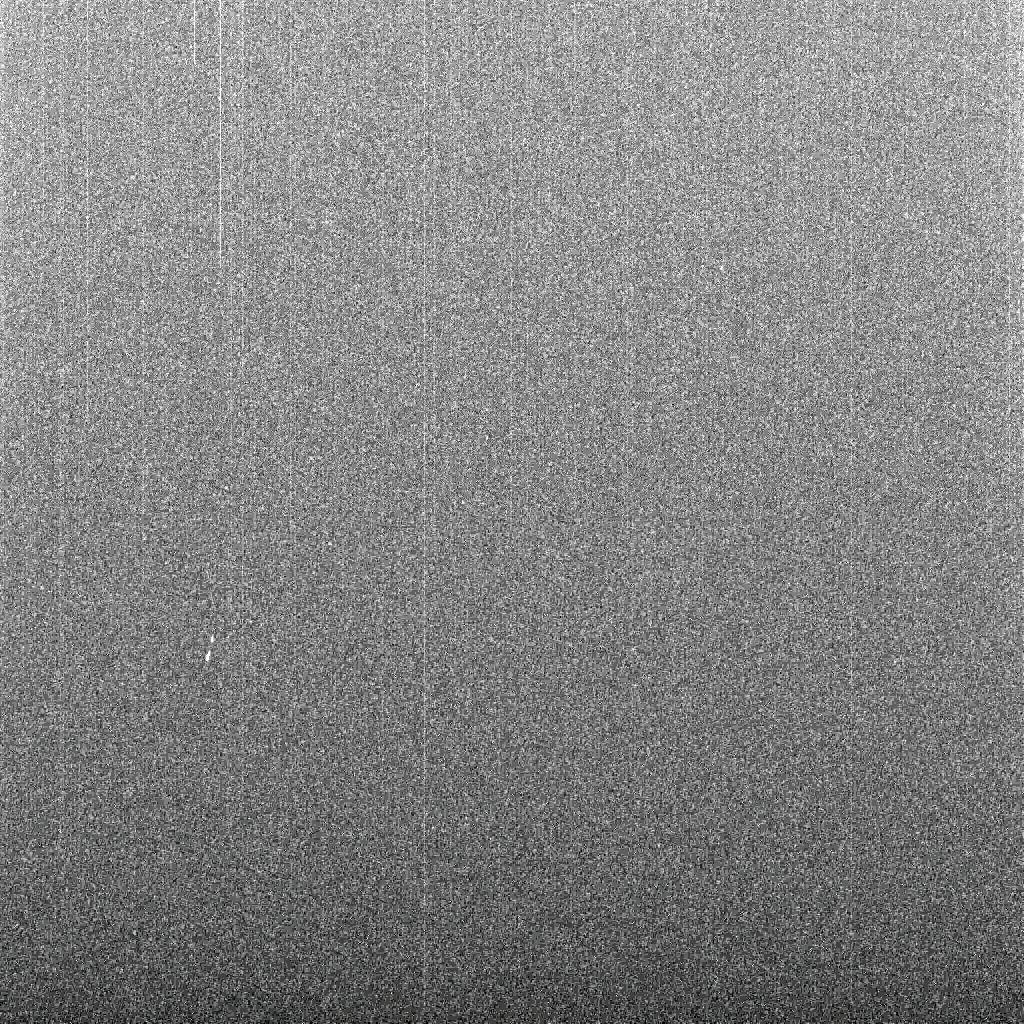
Terrain classes present: Gravel / Sand / Soil